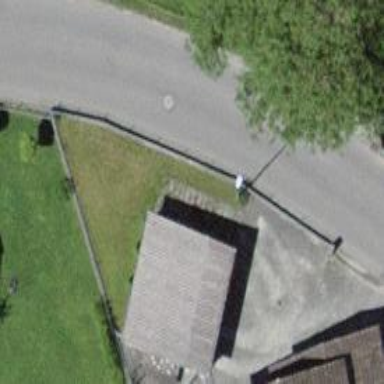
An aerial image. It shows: Garage.